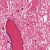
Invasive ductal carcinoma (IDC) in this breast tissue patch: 0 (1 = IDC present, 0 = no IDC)